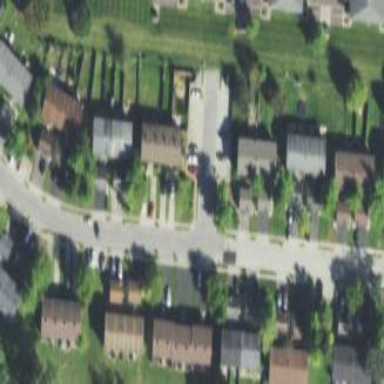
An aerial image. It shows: Residential area on city block.